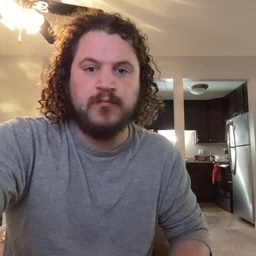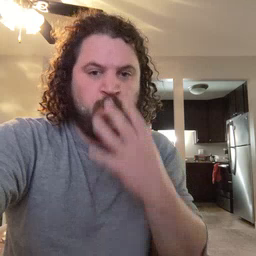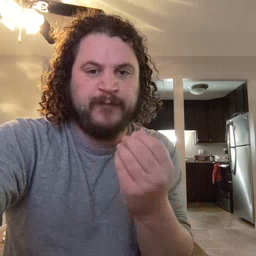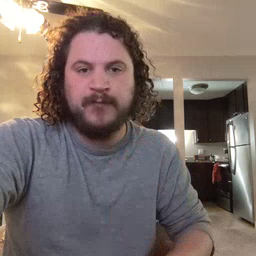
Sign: wolf